Field crop: maize
Growth stage: 2
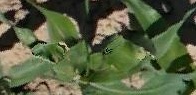
Species: maize